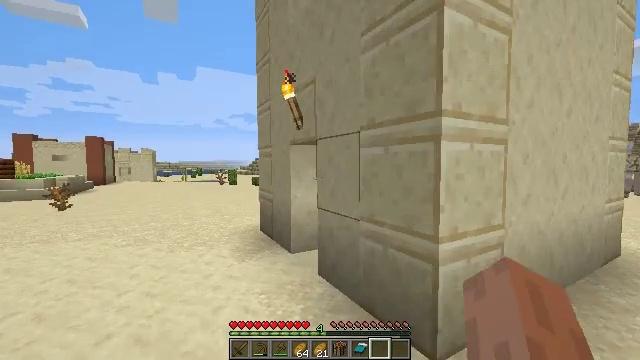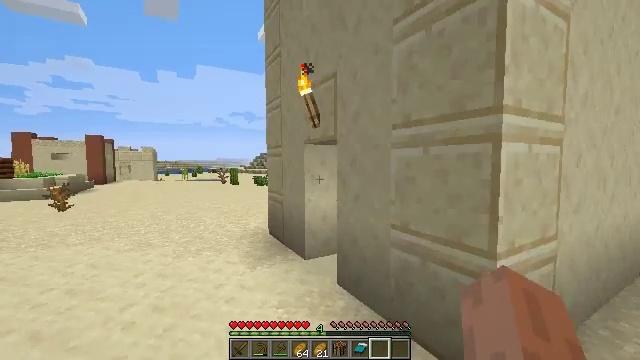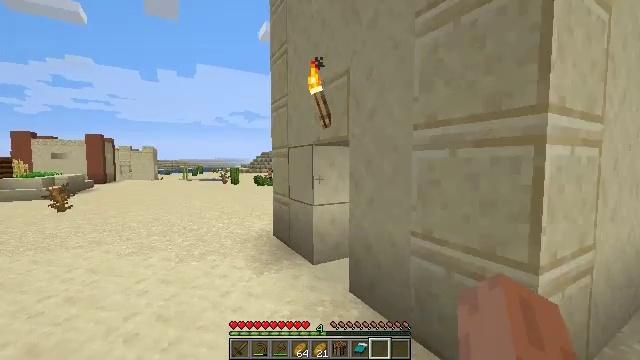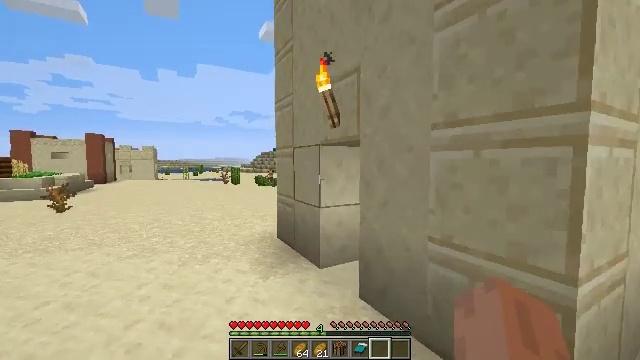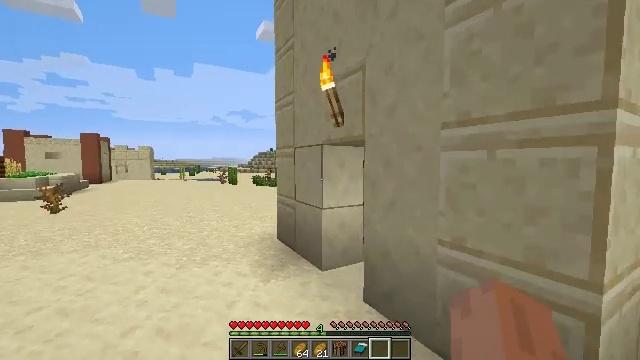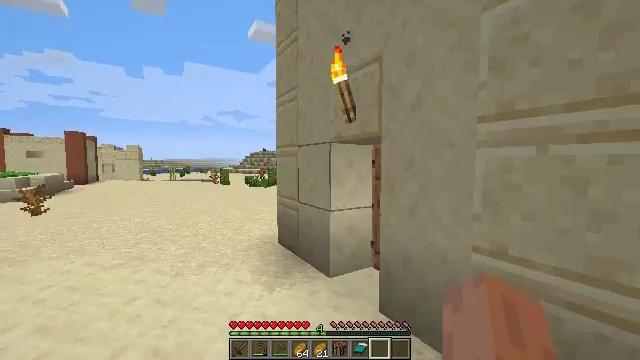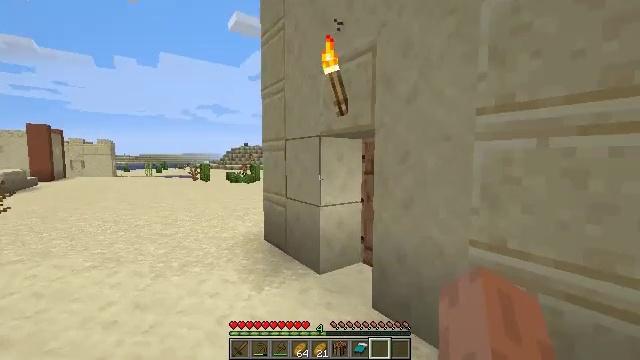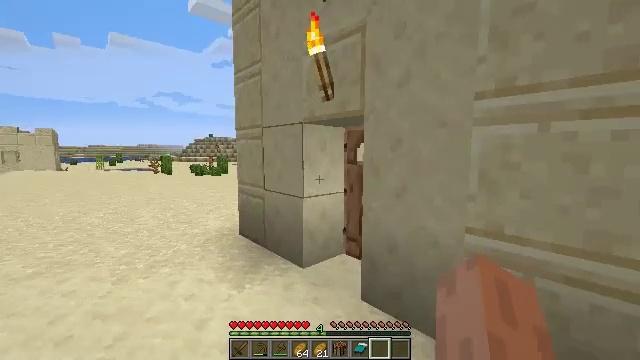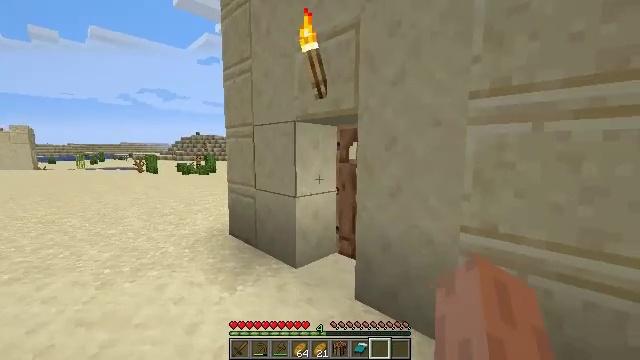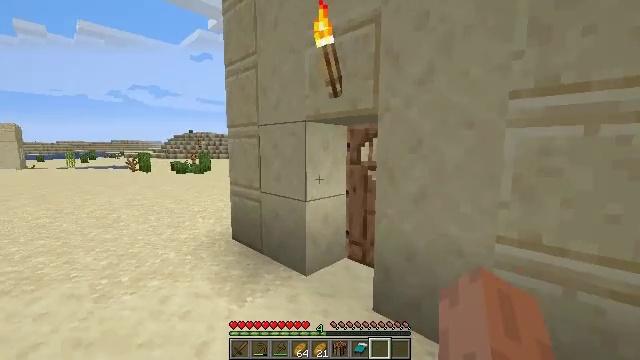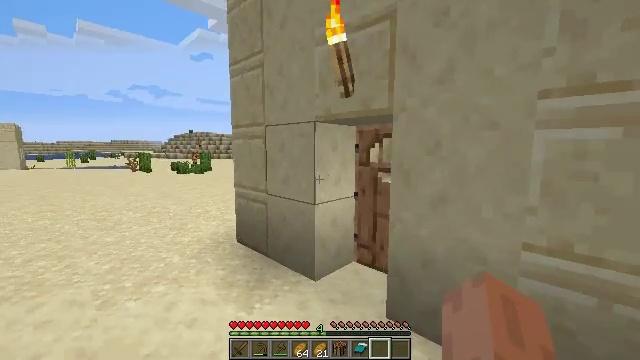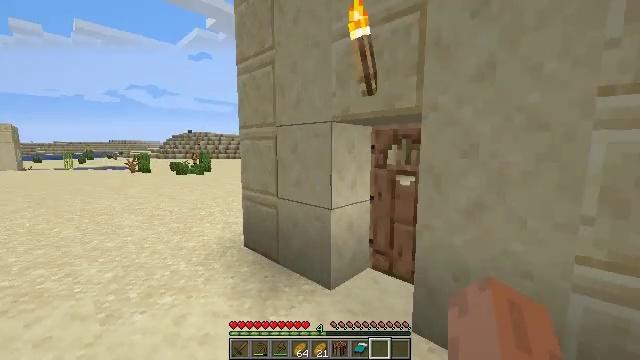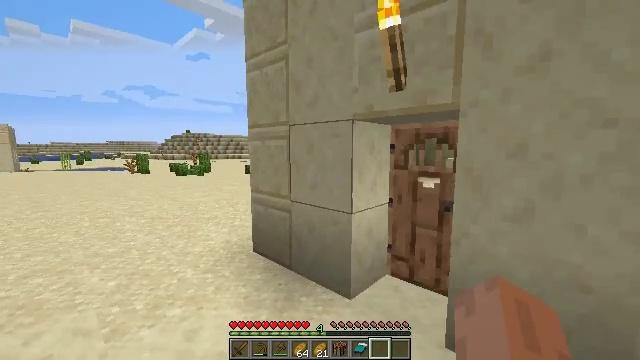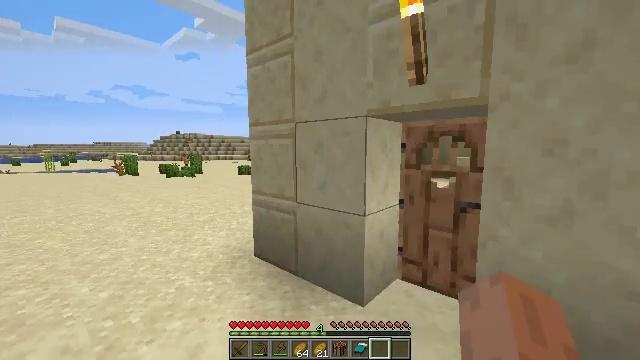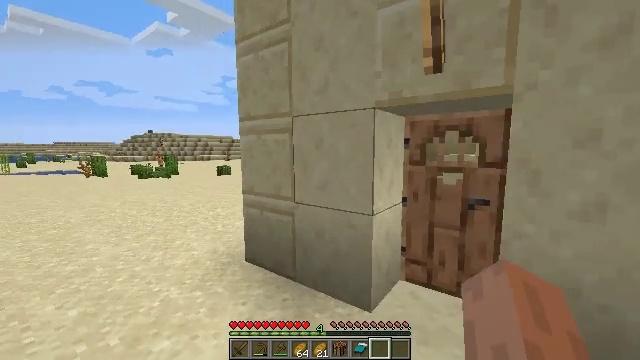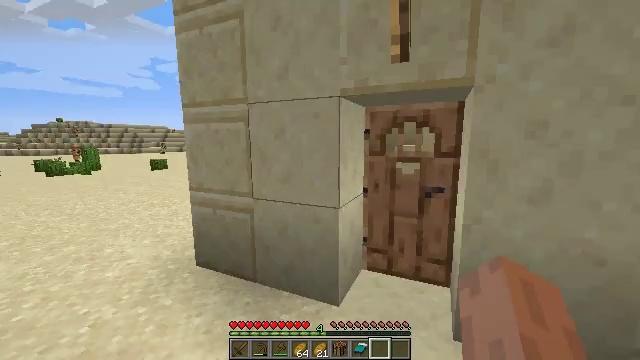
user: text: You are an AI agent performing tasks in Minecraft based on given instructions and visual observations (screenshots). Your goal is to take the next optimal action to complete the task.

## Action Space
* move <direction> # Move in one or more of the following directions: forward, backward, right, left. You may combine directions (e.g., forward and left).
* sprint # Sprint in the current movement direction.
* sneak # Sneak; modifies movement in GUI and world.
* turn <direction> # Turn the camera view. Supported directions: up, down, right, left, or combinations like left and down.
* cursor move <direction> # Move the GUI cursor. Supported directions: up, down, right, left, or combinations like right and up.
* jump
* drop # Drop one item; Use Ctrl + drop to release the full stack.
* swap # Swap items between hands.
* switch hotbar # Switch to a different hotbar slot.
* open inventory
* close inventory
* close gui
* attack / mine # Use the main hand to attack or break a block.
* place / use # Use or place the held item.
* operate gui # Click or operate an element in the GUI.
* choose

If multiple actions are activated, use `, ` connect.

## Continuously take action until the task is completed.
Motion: motion action
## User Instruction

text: Gather the blast furnace into your inventory.
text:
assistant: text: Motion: move forward and move left
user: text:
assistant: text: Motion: move forward and move left
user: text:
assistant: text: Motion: move forward and move left
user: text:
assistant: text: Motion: move forward and move left
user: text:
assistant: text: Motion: move forward and move left, turn right
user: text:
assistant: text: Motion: move forward and move left, turn right and down
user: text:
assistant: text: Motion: move forward and move left, turn right and down
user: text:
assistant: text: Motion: move forward and move left, turn right
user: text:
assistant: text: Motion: move forward and move left, turn right
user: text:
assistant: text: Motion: move forward and move left
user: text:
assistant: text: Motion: move forward and move left
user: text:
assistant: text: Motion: move forward and move left
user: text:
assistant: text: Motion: move forward and move left, turn right
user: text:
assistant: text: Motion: move forward and move left, turn right
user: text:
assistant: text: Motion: move forward and move left, turn right and down
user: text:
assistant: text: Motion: move forward and move left, turn right
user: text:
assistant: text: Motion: move forward and move left, turn right
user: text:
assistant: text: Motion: move forward, turn right
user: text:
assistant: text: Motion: turn right
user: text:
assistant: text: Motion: turn right
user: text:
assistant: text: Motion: turn right
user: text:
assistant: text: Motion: move forward, use / place
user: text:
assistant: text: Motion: move forward, use / place
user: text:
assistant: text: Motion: move forward, use / place
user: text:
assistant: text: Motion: move forward
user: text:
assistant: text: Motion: move forward
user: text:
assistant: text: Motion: move forward
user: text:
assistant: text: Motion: move forward
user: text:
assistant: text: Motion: move forward
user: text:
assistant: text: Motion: move forward